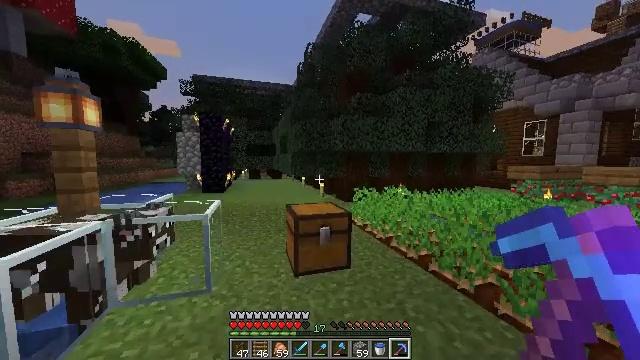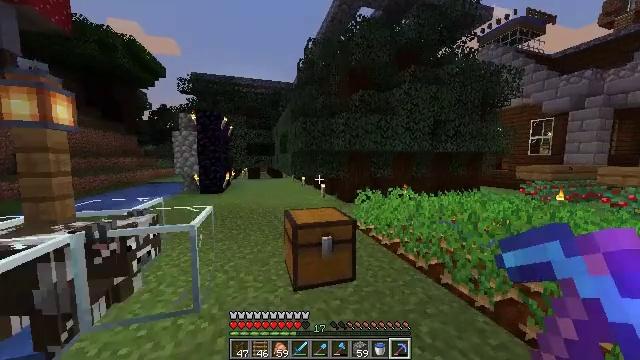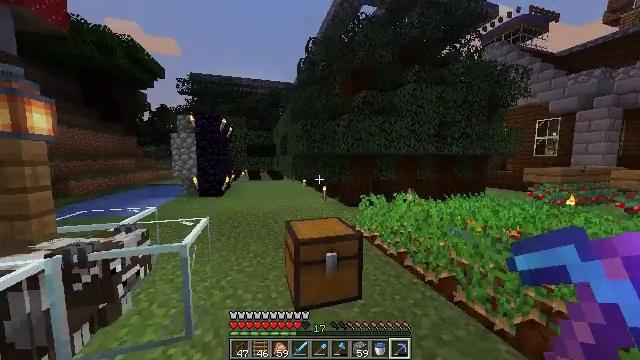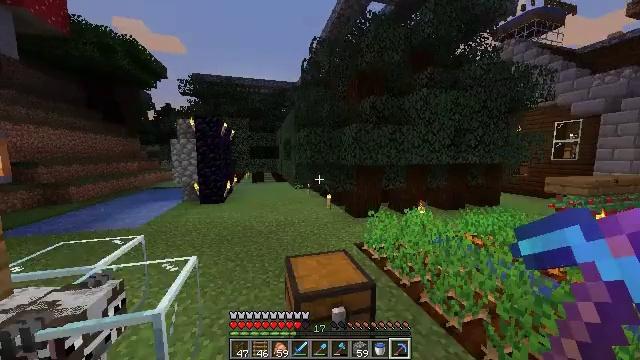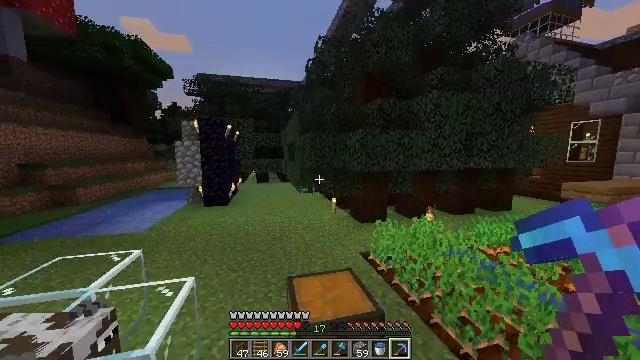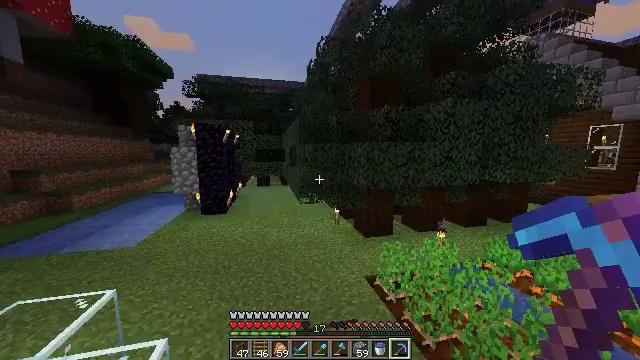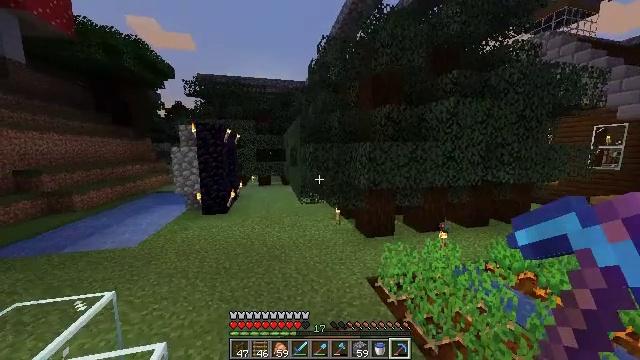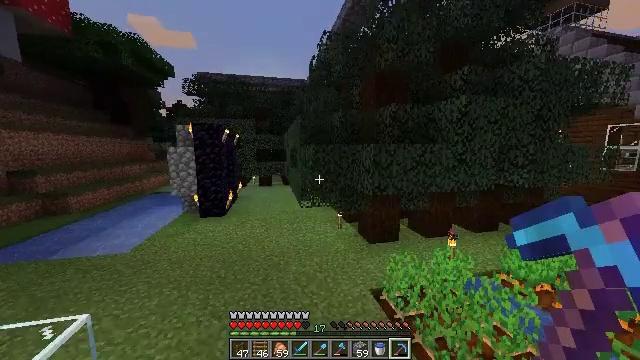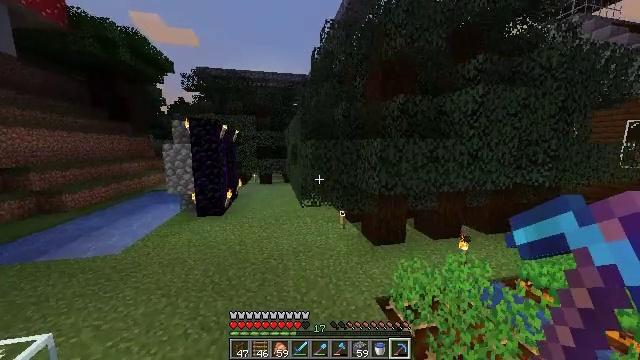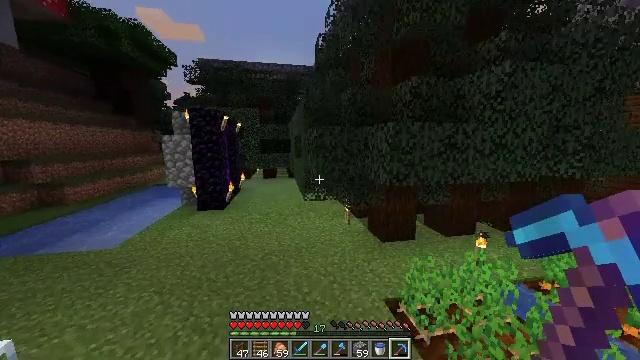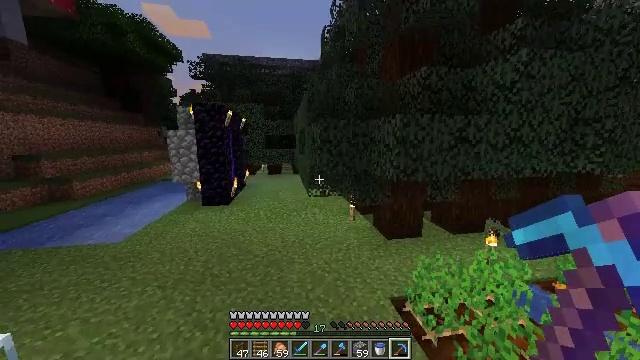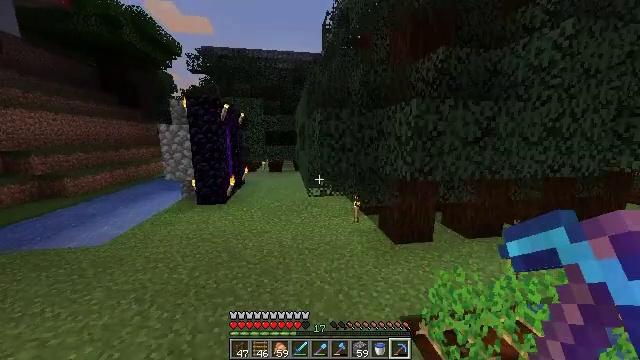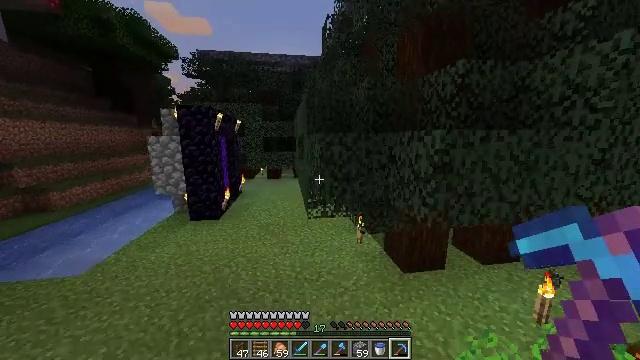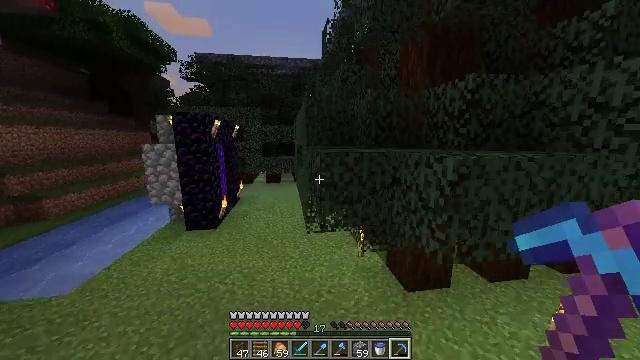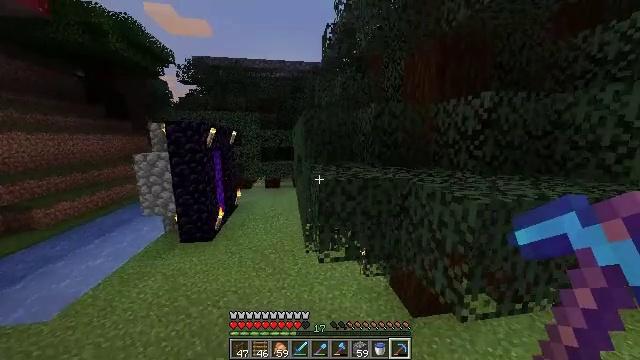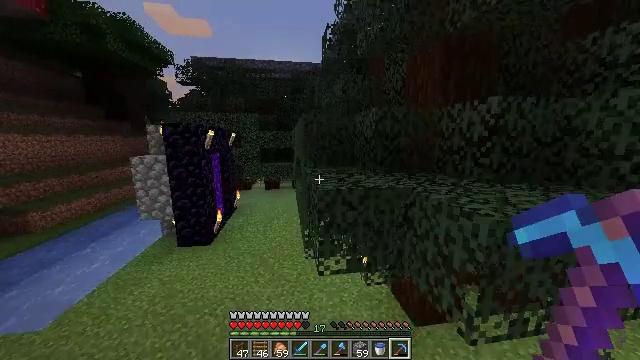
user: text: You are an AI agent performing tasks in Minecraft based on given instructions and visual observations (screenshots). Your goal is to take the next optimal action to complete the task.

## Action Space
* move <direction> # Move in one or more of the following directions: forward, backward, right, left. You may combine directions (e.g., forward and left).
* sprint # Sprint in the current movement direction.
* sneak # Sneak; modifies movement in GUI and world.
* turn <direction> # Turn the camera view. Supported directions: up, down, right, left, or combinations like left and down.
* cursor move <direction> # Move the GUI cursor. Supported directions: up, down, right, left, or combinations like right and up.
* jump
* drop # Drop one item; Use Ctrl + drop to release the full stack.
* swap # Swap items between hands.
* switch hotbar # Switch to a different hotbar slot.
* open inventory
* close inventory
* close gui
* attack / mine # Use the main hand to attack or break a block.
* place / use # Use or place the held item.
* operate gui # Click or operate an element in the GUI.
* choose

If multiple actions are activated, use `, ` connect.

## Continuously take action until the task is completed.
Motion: motion action
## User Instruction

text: Use iron, redstone, wood, and cobblestone to craft a piston.
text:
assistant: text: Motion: move forward
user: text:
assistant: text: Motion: move forward, jump
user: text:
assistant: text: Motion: move forward, turn left and down, jump
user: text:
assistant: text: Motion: move forward, turn left, jump
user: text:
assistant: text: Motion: move forward, jump
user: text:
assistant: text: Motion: move forward, jump
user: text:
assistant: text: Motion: move forward, jump
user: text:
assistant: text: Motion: move forward, jump
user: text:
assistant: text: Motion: move forward, turn left and down, jump
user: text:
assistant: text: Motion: move forward, turn left, jump
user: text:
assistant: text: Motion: move forward, jump
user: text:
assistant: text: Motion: move forward, jump
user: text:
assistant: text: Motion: move forward, sprint, jump
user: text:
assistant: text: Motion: move forward, sprint, jump
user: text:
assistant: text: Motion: move forward, sprint, jump
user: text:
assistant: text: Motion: move forward, jump
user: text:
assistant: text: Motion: move forward, turn right and down, jump
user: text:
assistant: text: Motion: move forward, turn right and down, jump
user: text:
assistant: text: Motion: move forward, turn right and down, jump
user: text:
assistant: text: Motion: move forward, turn right and down
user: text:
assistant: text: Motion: move forward, turn right
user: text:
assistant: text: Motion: move forward, turn right
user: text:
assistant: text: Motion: move forward and move right, turn right
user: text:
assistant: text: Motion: move forward and move right, turn right
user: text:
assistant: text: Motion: move forward and move right, turn right
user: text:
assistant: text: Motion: move forward and move right, turn right
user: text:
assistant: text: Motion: move forward and move right, turn right and up
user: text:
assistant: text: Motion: move forward and move right, turn right and up
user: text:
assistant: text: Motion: move forward and move right, sprint, turn up
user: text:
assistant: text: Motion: move forward and move right, sprint, turn up